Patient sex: M
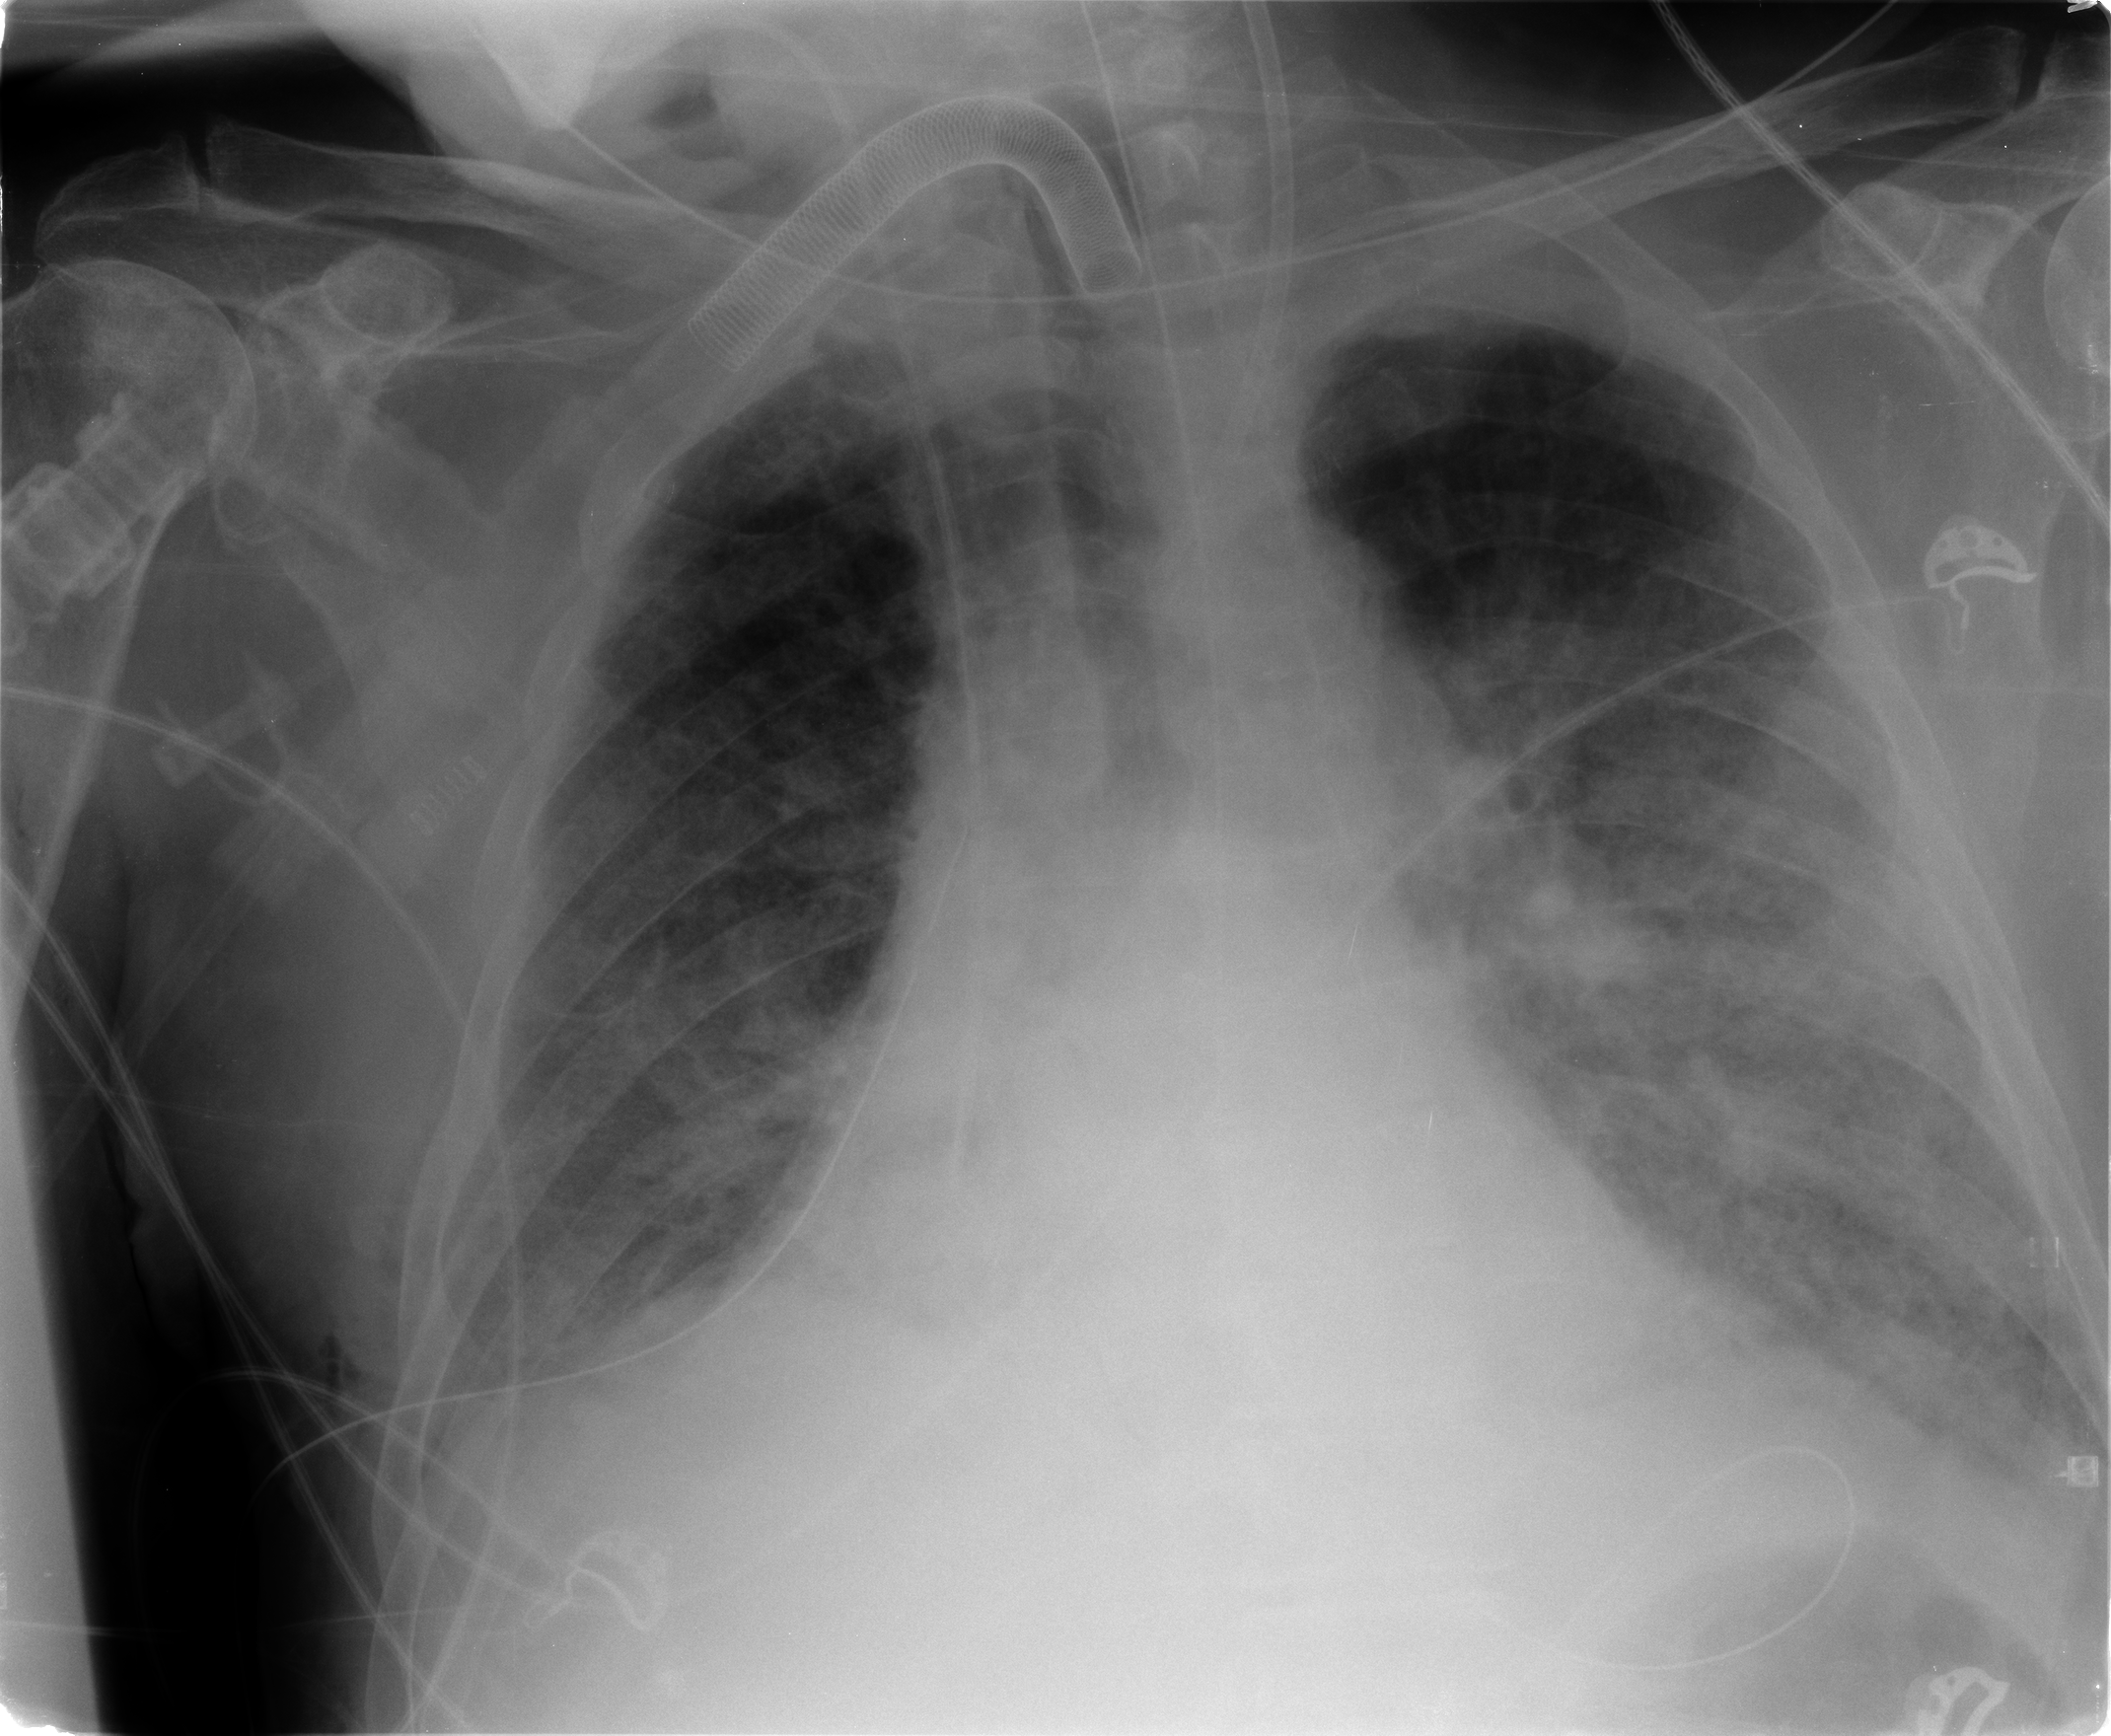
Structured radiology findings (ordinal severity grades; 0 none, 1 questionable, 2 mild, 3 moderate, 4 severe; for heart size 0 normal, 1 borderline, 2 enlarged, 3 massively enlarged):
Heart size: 1
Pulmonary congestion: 2
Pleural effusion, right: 2
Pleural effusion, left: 2
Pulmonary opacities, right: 3
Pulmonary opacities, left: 3
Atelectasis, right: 3
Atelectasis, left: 3